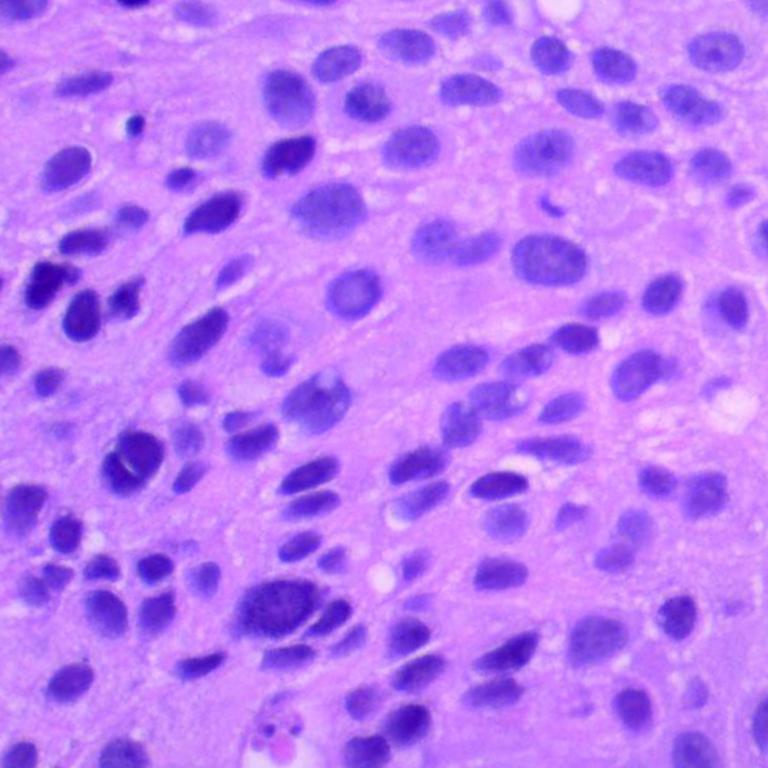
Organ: lung
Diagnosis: squamous carcinomas